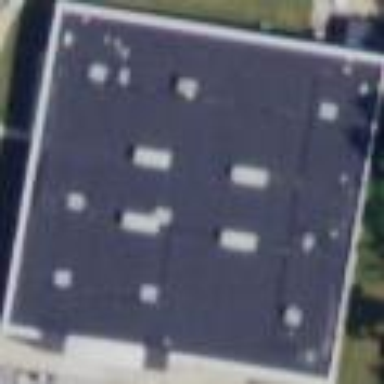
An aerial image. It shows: Fitness center building.